Question: I've downloaded Subsonic 3 from the website.
I added a connnectionstring section to my webconfig and updated the settings file as suggested on the website.
When It builds the code The Context.cs errors with the following:

All the other classes that it's built look ok. The correct table names are there etc. I'm sure this is a noob type question.. so I'm hoping an easy one for a subsonic guru out there.
Dave
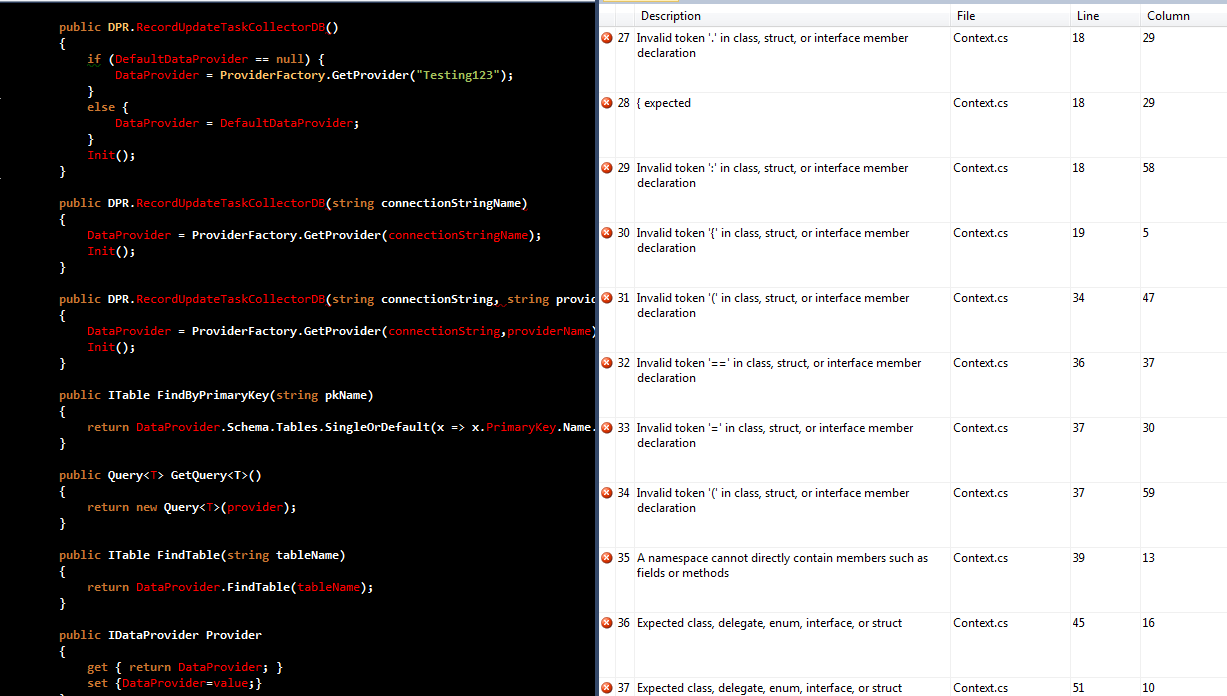
Answer: That "DPR." prefixing your constructors is wrong.
Look at the line that declares the DatabaseName variable, it's line 26 in my copy. Does it look like this?
'''
const string DatabaseName = "DPR.RecordUpdateTaskCollector";
'''
(the SS3 templates append "DB" onto whatever name you provide)
If so, just remove the "DPR.". If you need that as the namespace, the correct spot is a few lines up where the "Namespace" variable is declared.